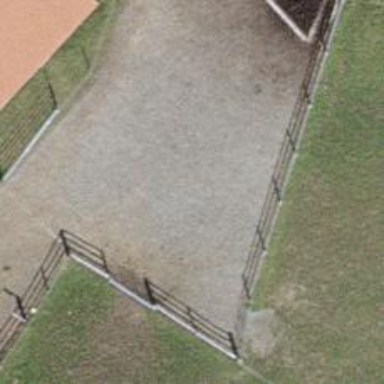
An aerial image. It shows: Fence is in the image.